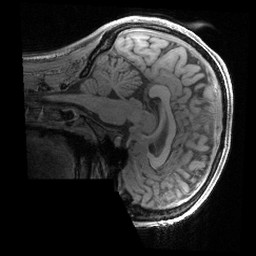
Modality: T1w
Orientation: sagittal
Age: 35
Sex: female
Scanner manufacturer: siemens
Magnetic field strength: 3 T
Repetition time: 2.4 s
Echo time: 0.00241 s